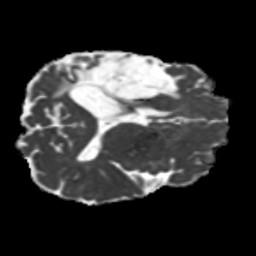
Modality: MD
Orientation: axial
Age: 41
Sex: male
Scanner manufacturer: siemens
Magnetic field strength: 3 T
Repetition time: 5.25 s
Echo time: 0.08 s